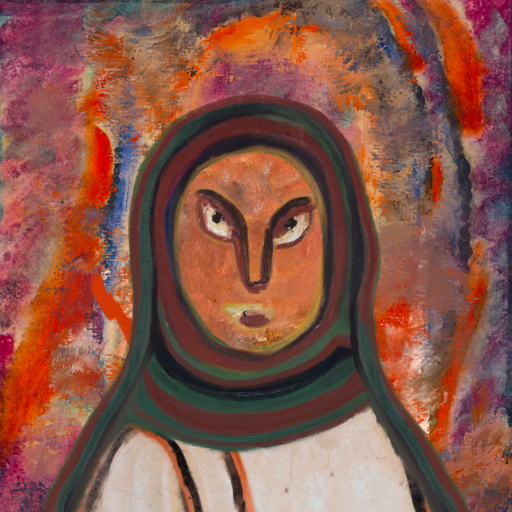
Background: Experience, Head And Neck Front: Boggyland, Face Front: After_Raid, Bust: Roy_Bahadur, Hair Front: Blank, Head Accessory: After_Raid_Scarf, Second Necklace: Blank, Necklace: Blank, Baby: Blank